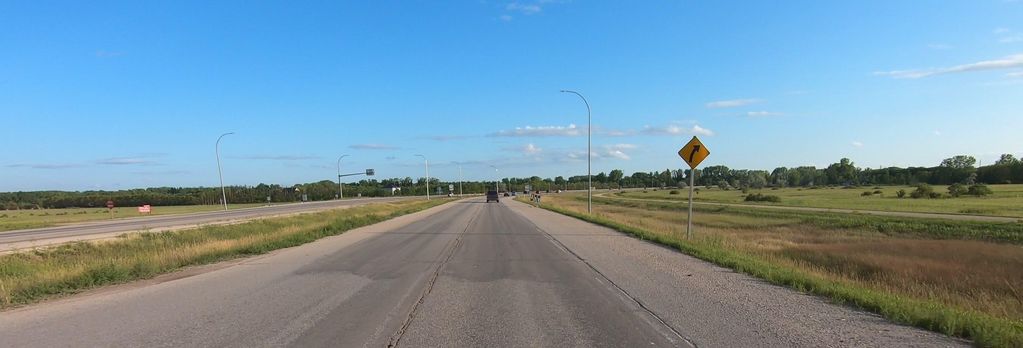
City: winnipeg